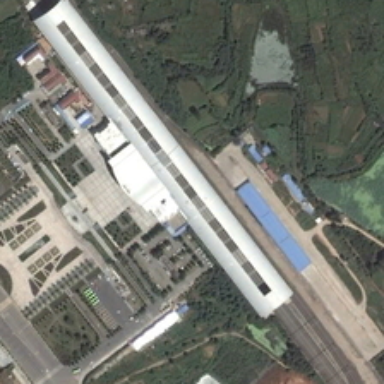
A lot of trees are planted near the railway station .